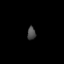
Tissue: prostate
Cell type: T cells
Senescence score: 0.7026
Nuclear area (px): 109
Mean DAPI intensity: 72.936